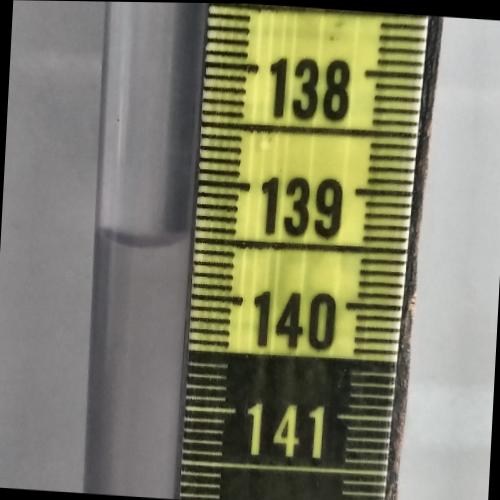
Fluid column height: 139.6 cm